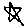
Label: star